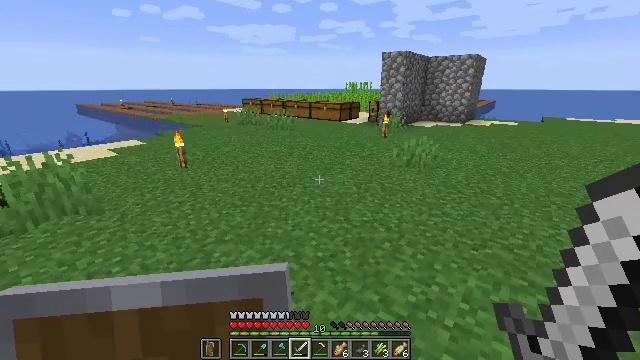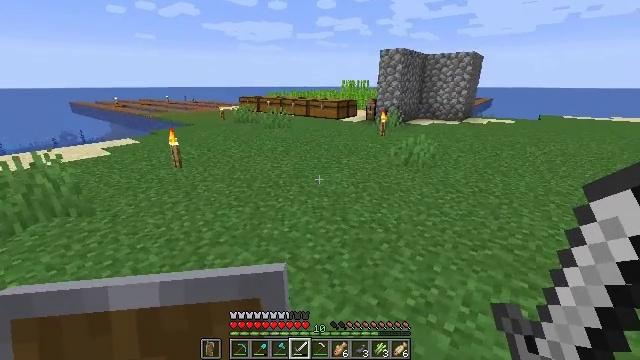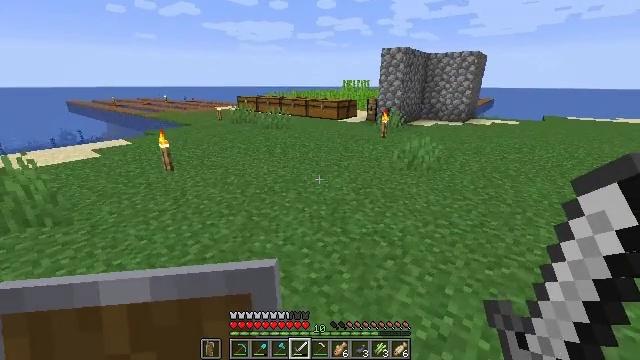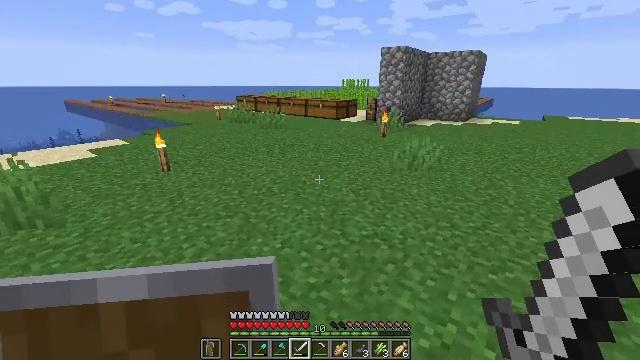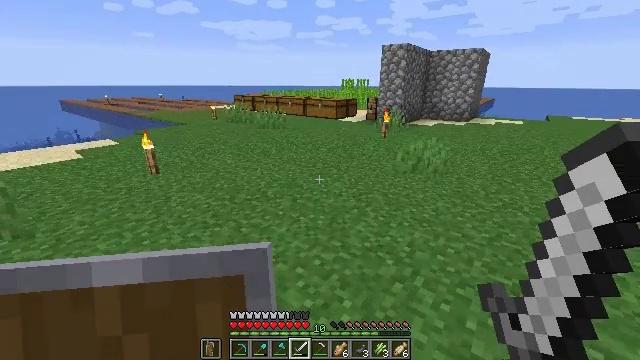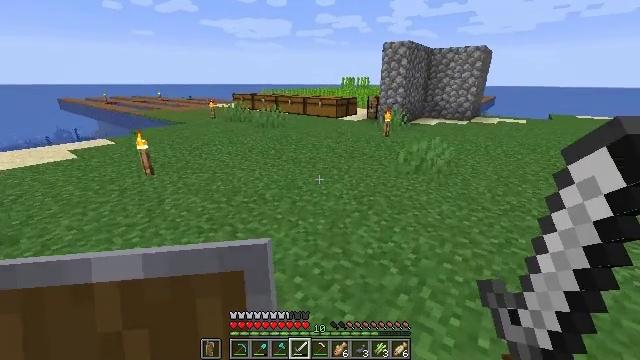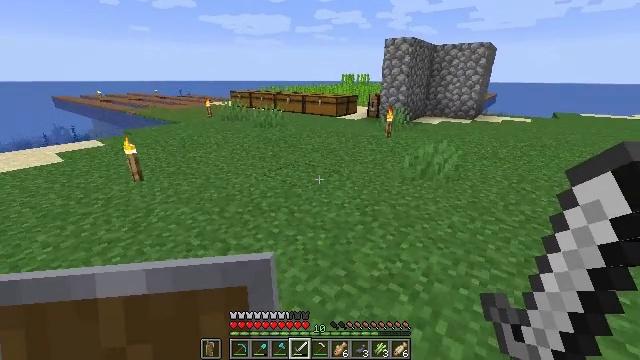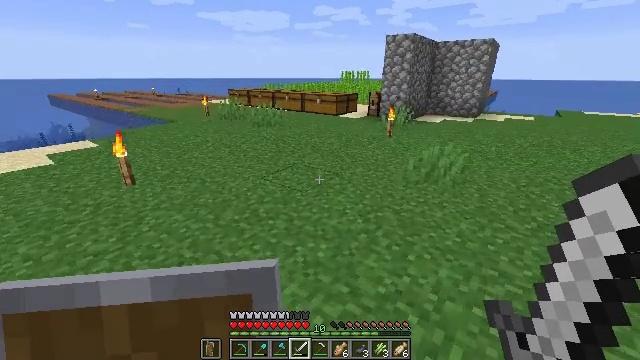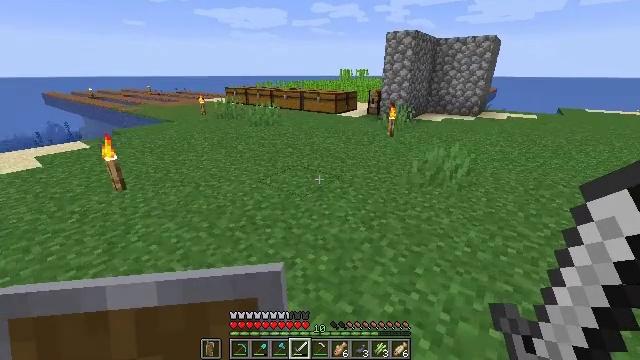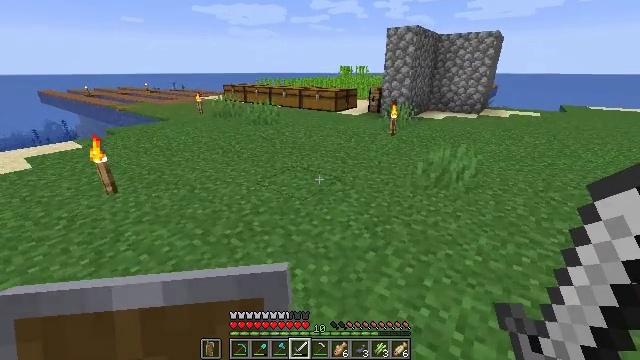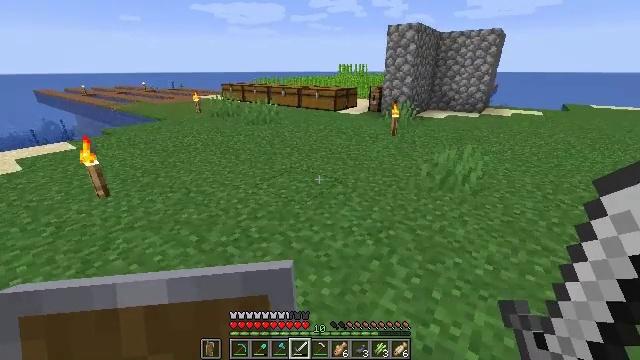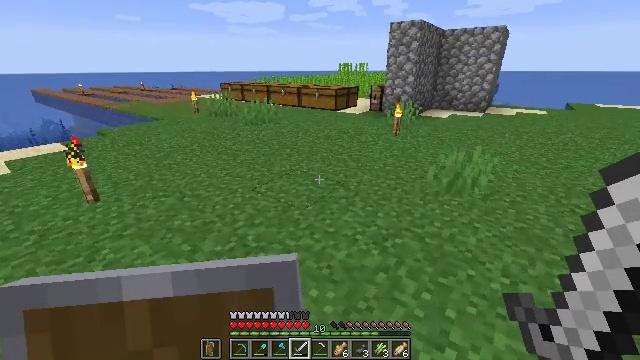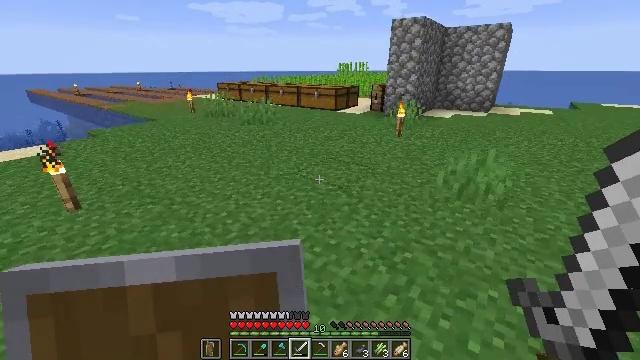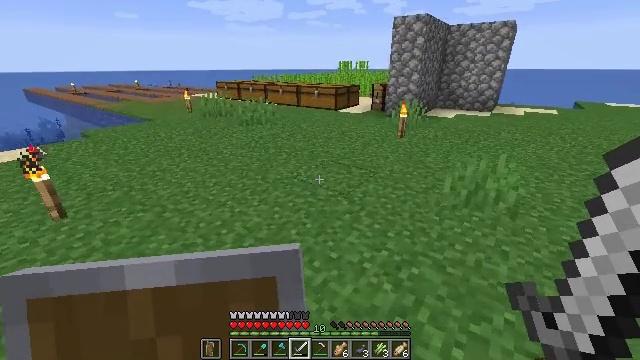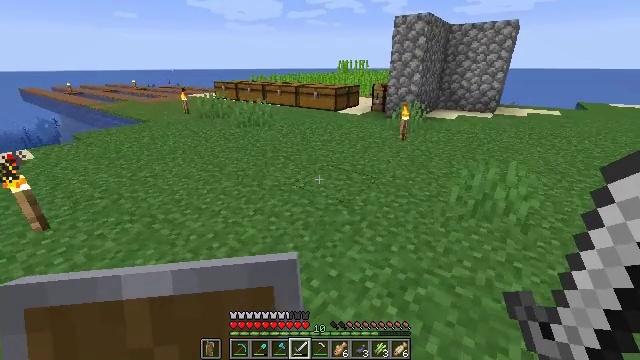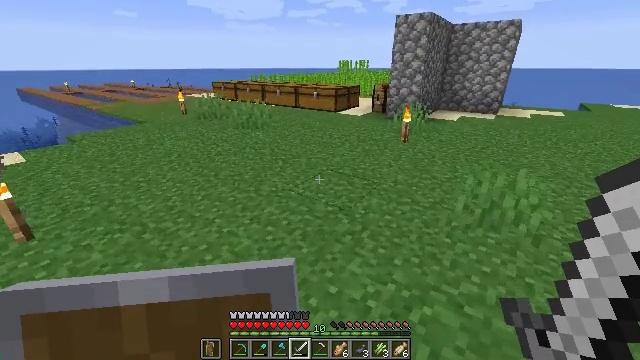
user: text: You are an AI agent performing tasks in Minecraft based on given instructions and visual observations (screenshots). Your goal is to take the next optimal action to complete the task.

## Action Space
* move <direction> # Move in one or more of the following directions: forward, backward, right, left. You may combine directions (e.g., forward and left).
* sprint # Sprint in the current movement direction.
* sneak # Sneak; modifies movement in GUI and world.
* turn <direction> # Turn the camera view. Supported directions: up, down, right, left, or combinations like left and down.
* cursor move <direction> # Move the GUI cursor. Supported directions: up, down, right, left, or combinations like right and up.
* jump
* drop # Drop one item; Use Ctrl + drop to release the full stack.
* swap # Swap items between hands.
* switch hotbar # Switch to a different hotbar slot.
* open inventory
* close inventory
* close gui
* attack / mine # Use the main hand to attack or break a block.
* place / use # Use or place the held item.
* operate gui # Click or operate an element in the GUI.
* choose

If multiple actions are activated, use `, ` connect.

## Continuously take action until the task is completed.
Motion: motion action
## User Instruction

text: Prepare cooked cod using the furnace.
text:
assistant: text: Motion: move forward
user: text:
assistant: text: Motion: move forward
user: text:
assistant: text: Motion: move forward
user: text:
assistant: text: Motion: move forward
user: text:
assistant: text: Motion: move forward
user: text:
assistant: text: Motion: move forward
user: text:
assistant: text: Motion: move forward
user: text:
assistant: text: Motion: move forward
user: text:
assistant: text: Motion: move forward
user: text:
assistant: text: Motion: move forward
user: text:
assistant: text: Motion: move forward
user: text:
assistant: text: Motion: move forward
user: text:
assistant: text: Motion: move forward
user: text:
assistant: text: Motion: move forward
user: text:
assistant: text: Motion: move forward
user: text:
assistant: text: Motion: move forward
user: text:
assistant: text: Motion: move forward
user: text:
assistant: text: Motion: move forward
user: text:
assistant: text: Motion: move forward, turn right
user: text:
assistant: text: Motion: move forward
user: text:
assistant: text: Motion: move forward
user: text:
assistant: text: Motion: move forward, turn left and up
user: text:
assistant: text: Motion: move forward, turn left and up
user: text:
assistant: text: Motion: move forward, turn left
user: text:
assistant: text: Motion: move forward, turn left
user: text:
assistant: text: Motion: move forward and move right
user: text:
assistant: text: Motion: move forward and move right
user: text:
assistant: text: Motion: move forward and move right
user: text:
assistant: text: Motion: move forward and move right
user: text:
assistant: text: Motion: move forward and move right